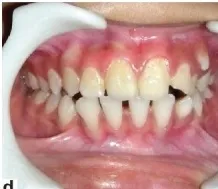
Shows occlusion was about class I (preoperative).
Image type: medical_photograph (oral_photograph)